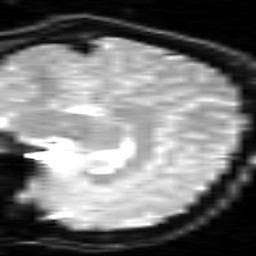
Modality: inplaneT2
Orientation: sagittal
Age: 26
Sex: female